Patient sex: M
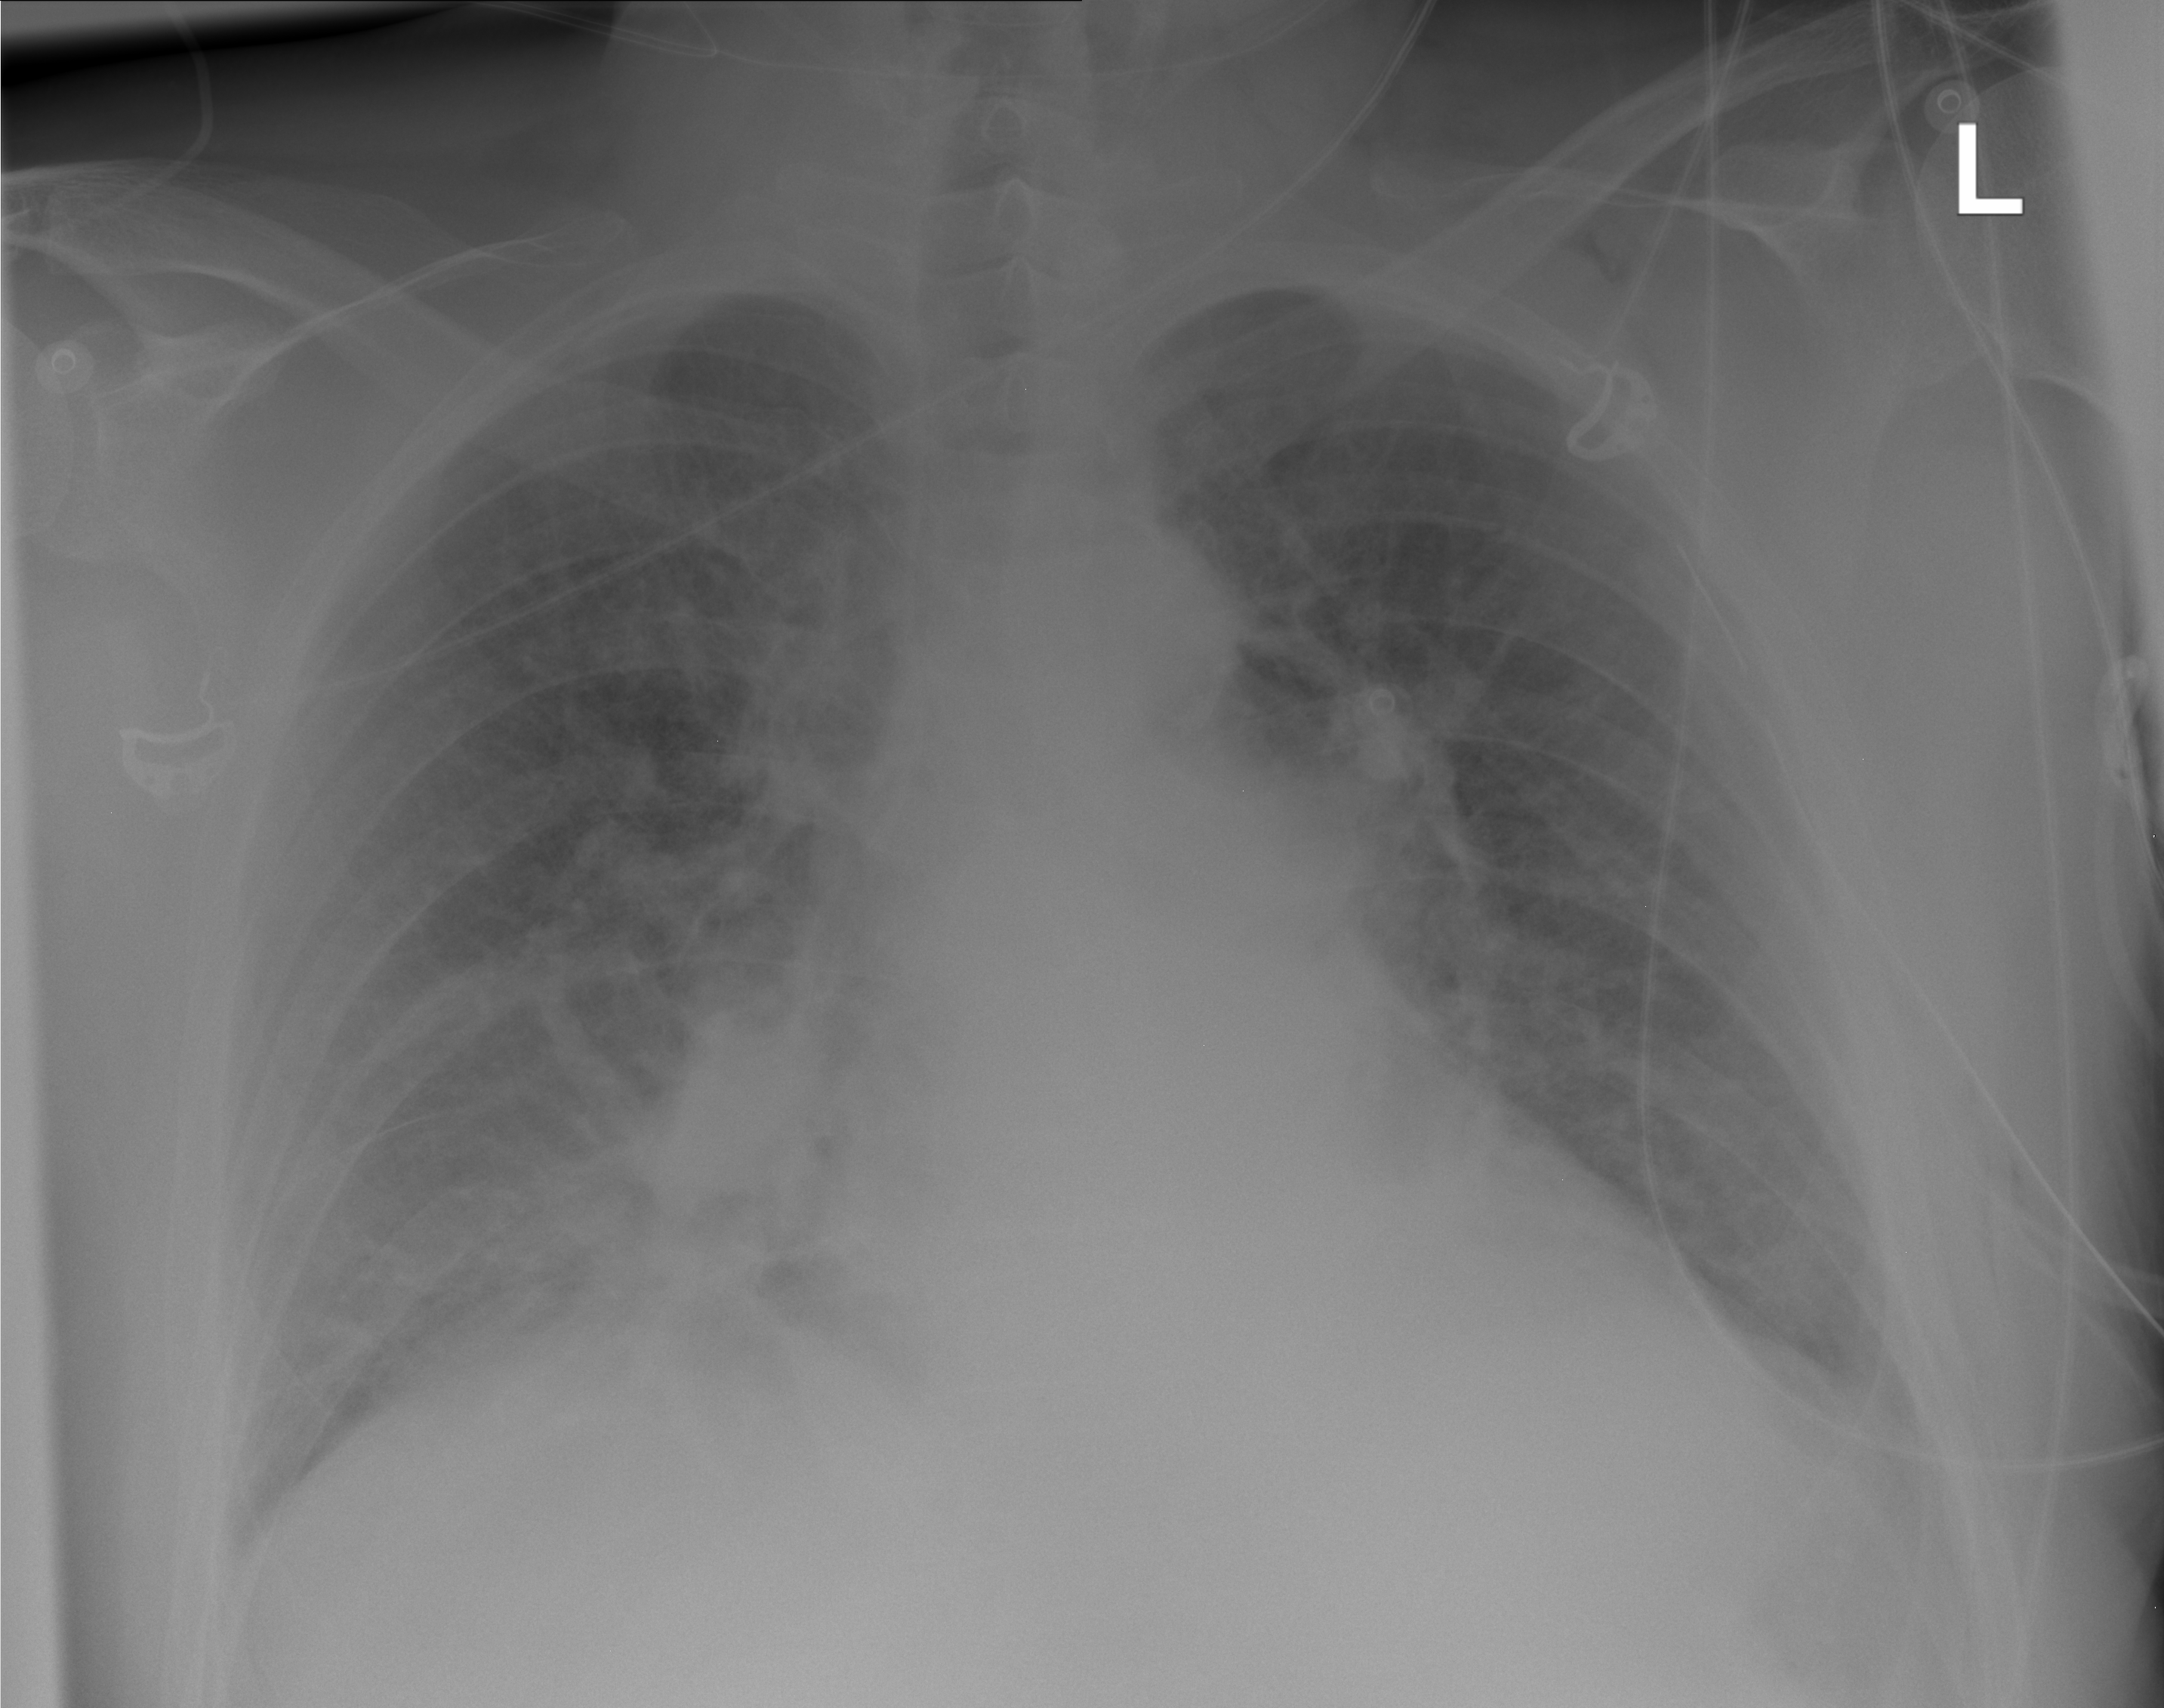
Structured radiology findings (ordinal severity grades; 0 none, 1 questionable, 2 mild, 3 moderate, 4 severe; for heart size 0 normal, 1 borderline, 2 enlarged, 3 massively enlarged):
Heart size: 2
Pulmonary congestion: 2
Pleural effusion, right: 0
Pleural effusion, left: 0
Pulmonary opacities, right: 2
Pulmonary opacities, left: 2
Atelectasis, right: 2
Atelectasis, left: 0